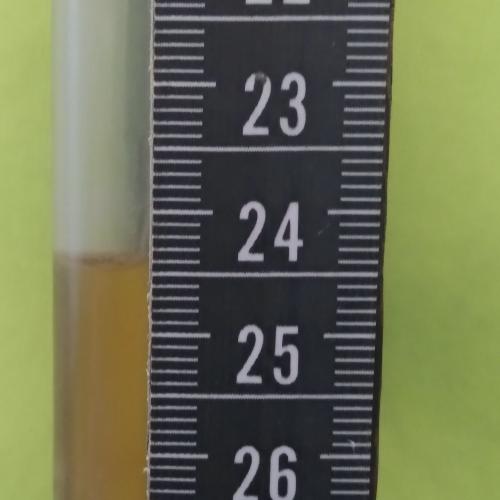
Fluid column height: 24.4 cm